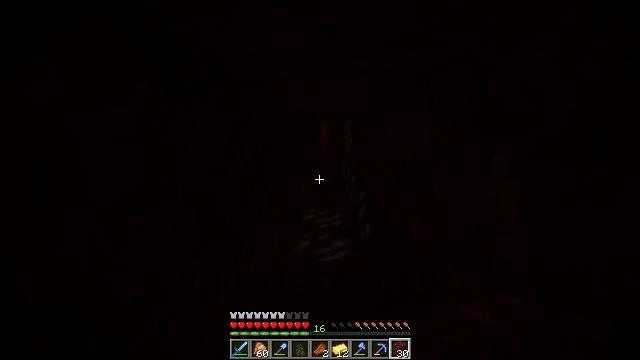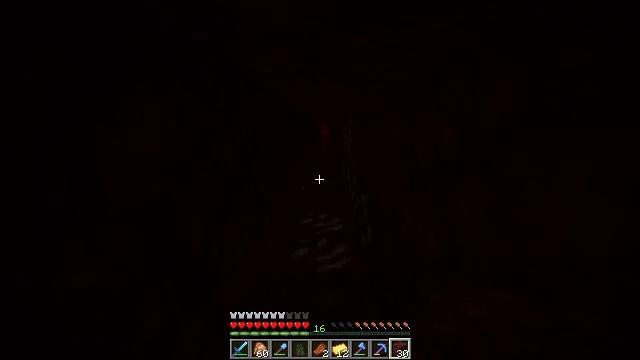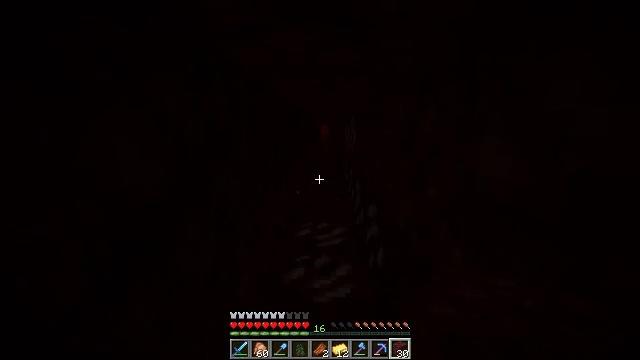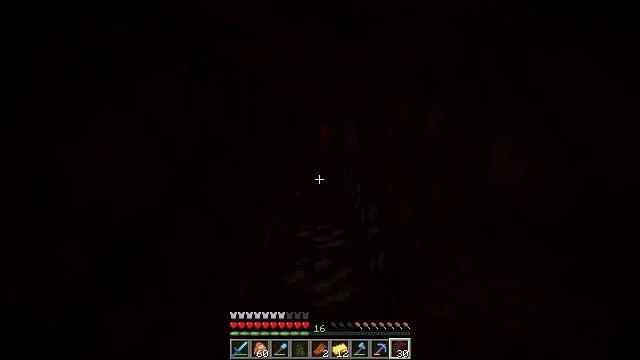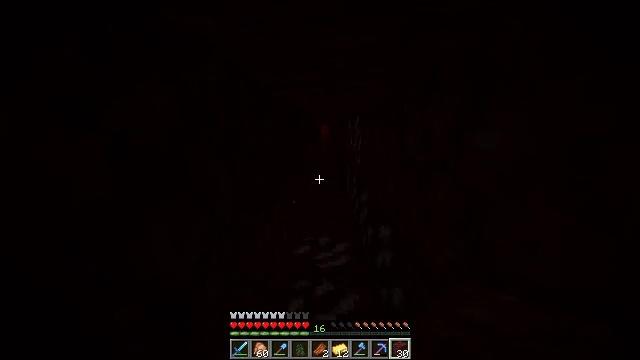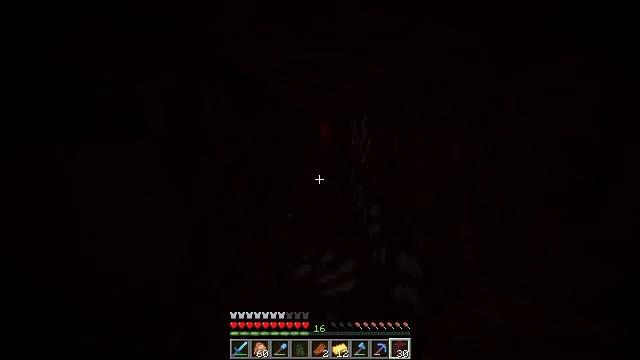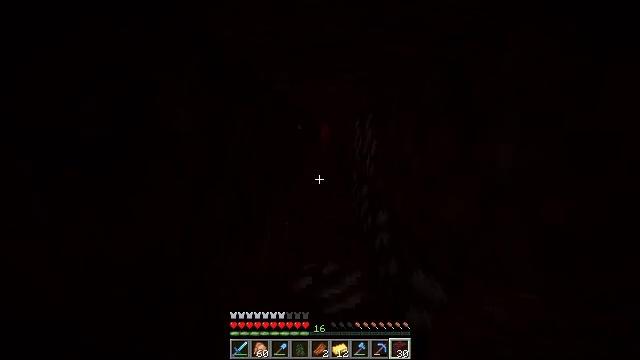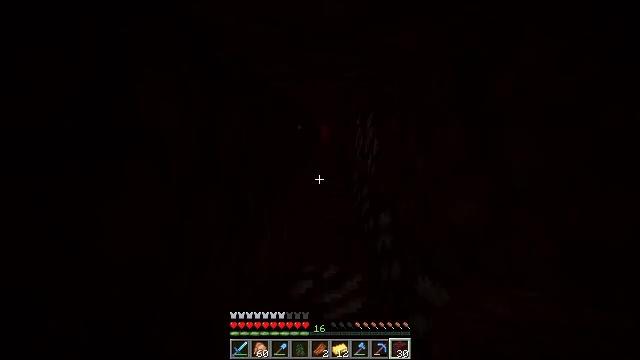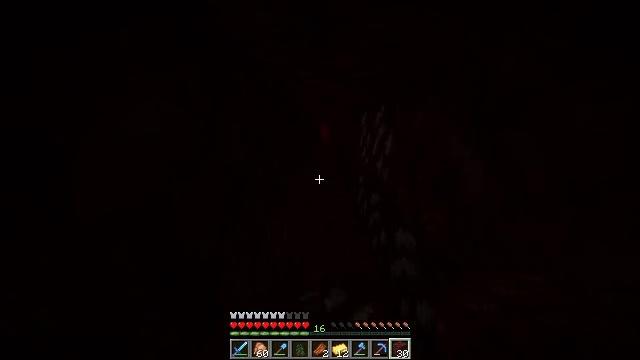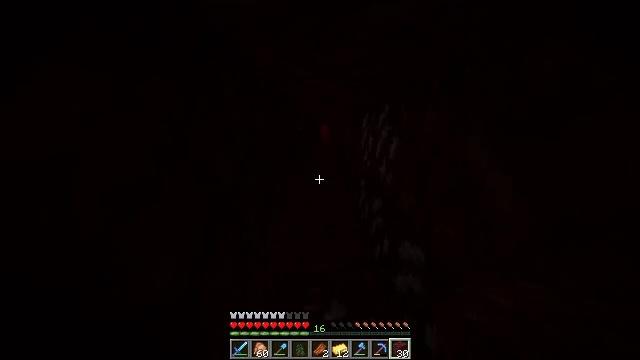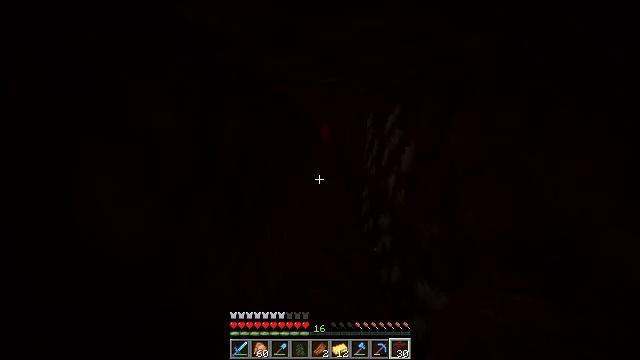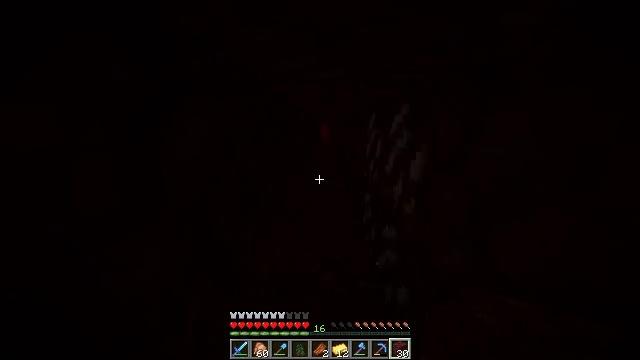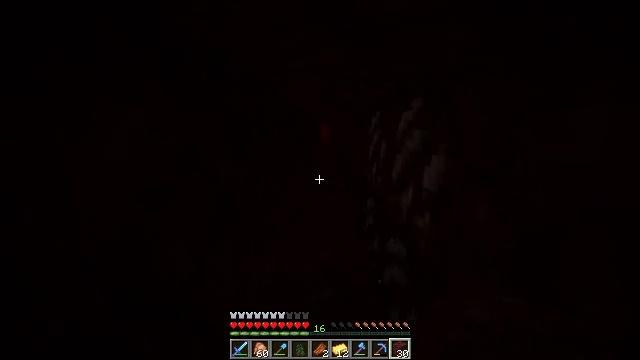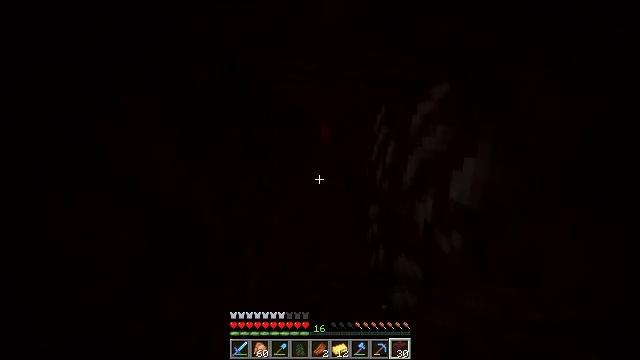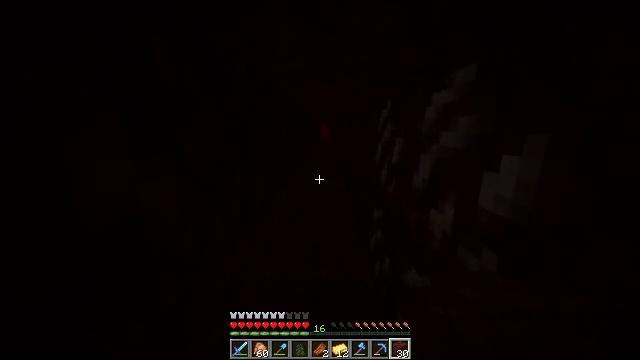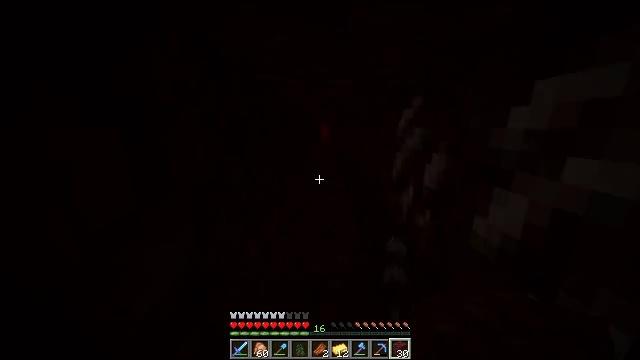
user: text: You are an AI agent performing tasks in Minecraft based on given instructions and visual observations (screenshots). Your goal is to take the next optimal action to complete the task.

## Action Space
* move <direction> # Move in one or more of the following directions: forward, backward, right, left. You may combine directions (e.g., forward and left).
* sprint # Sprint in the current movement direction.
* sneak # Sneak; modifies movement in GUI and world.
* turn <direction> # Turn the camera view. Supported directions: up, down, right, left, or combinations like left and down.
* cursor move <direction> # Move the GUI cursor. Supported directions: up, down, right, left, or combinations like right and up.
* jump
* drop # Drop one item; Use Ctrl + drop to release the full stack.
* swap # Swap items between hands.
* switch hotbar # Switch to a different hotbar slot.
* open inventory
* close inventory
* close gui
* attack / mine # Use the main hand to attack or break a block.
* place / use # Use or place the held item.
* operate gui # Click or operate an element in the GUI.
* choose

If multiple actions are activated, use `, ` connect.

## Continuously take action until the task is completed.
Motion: motion action
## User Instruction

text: Mine crimson roots from the ground.
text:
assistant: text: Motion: move forward
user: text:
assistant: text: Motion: move forward
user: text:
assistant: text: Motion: move forward
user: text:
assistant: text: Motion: move forward
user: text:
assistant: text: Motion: move forward
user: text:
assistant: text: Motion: move forward
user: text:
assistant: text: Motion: move forward
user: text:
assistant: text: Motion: move forward
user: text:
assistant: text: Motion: move forward
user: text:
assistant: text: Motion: move forward
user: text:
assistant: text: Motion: move forward
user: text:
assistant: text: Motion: move forward
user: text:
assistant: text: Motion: move forward
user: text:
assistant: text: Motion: move forward
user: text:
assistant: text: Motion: move forward
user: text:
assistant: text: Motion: move forward
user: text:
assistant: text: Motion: move forward
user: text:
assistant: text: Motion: move forward
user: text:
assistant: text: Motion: move forward
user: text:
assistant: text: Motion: move forward
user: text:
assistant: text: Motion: move forward
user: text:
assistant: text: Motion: move forward
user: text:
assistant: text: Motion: move forward
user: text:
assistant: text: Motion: move forward
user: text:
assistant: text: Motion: move forward
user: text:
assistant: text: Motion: move forward
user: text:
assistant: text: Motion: move forward
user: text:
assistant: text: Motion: move forward
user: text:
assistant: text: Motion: move forward
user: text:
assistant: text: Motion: move forward